Question: Suppose I have an expression of which I need to find the sum:

where the bounds are finite and known. What is the fastest or most efficient way to go about calculating such a sum in scipy/numpy. It could be done with nested for loops, but is there a better way?
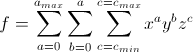
Answer: How about
'''
np.dot(x[:amax], np.cumsum(y[:amax] * np.sum(z[cmin:cmax])))
'''